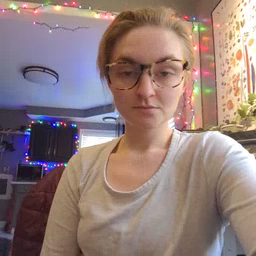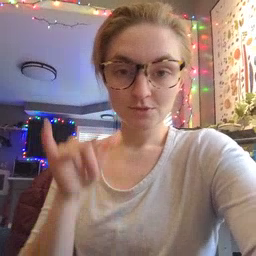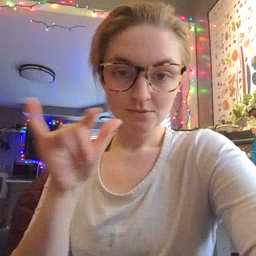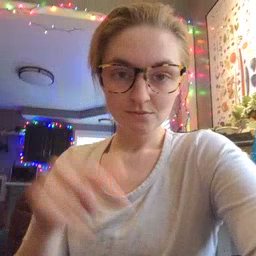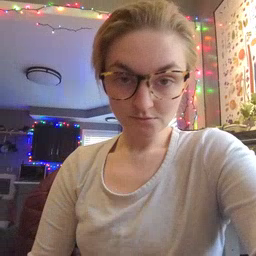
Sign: airplane